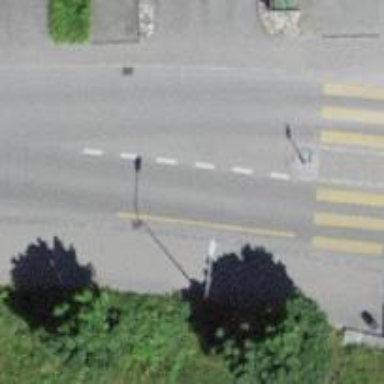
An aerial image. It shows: Residential road with asphalt surface and sidewalk on the left side.